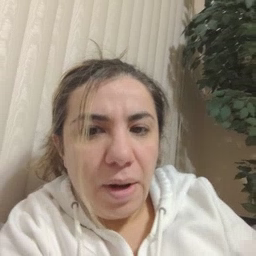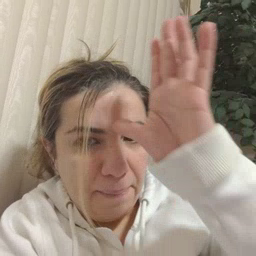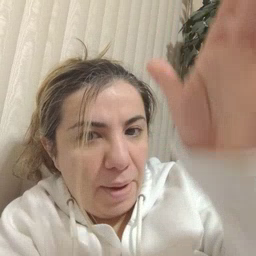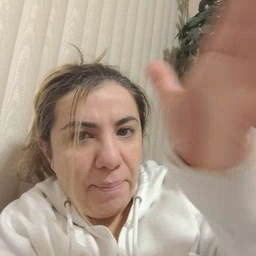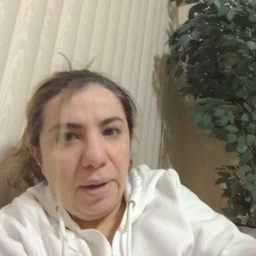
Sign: grandpa